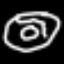
Label: donut